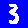
Digit: 3